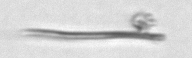
Label: fiber_TAG_external_detritus